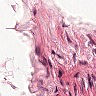
Metastatic tissue present: no